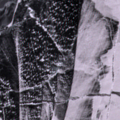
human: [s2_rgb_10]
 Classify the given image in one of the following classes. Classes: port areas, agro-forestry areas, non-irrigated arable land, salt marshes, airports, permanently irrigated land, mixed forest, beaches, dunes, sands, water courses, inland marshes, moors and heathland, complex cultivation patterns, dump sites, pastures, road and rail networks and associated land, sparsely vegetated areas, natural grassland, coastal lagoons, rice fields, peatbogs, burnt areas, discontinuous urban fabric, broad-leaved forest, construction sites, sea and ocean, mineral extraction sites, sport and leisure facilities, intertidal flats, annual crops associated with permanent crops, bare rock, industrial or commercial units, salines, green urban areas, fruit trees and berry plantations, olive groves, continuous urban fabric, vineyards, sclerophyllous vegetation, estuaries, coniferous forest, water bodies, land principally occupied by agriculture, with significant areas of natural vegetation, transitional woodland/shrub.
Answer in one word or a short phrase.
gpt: sea and ocean